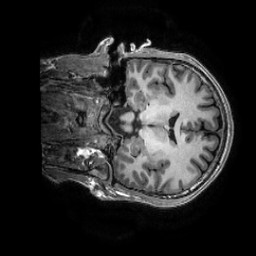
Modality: T1w
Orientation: coronal
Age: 31
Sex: male
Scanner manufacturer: ge
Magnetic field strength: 3 T
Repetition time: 0.0073 s
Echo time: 0.003 s